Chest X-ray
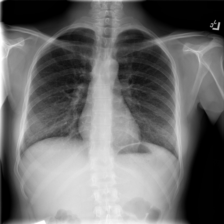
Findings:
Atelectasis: negative
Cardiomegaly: negative
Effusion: negative
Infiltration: negative
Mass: negative
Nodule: negative
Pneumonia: negative
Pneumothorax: negative
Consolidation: negative
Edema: negative
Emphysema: negative
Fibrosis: negative
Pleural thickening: negative
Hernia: negative